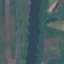
Land use / land cover: River